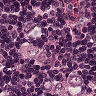
Metastatic tissue present: yes